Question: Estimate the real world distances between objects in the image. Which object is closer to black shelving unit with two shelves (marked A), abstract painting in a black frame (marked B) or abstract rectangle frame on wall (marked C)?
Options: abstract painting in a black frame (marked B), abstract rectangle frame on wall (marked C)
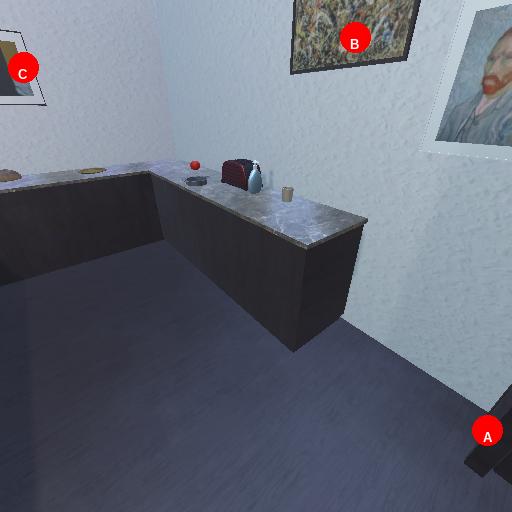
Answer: abstract painting in a black frame (marked B)